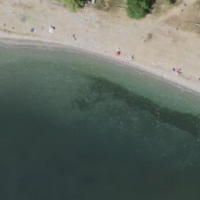
EUNIS habitat code: 14
Species observed at this site:
Corvus corone
Podiceps cristatus
Podarcis muralis
Turdus philomelos
Fulica atra
Cyanistes caeruleus
Anas platyrhynchos
Sturnus vulgaris
Rhaphigaster nebulosa
Podiceps nigricollis
Passer domesticus
Turdus merula
Chroicocephalus ridibundus
Columba palumbus
Phalacrocorax carbo
Phylloscopus collybita
Larus michahellis
Gallinula chloropus
Cygnus olor
Mareca strepera
Parus major
Motacilla alba